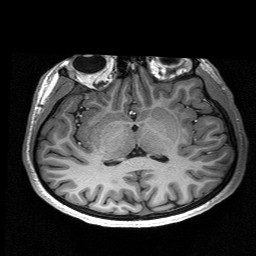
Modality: T1w
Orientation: coronal